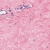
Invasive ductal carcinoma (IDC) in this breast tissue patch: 0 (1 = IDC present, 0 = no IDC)